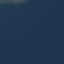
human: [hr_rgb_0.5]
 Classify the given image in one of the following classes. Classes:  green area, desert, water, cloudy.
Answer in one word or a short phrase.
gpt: water